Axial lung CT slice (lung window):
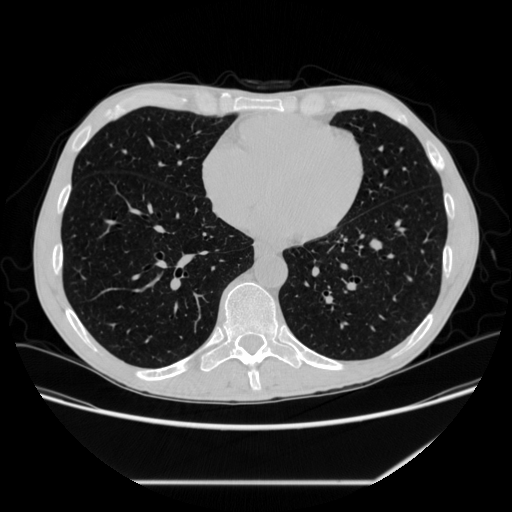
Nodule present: no